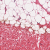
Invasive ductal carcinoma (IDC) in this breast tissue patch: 0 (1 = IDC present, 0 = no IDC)